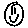
Label: smiley face